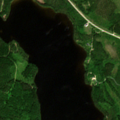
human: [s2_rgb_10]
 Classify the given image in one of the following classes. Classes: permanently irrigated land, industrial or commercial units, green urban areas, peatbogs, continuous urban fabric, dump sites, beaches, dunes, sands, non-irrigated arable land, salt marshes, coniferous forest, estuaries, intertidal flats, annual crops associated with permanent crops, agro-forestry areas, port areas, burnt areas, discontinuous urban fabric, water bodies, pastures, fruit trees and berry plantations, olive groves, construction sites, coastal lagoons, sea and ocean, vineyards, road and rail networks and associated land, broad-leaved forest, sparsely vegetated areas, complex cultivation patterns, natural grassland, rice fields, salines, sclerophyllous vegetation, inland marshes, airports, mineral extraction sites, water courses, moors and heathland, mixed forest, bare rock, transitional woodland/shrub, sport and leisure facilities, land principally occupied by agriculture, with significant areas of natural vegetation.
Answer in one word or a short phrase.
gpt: broad-leaved forest, coniferous forest, mixed forest, transitional woodland/shrub, water bodies